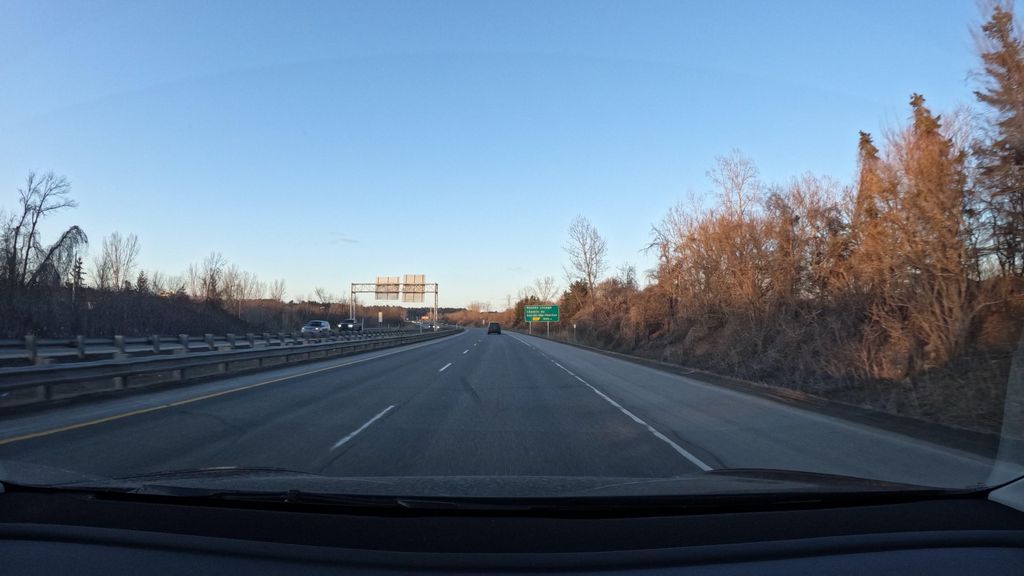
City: montreal